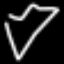
Label: diamond